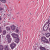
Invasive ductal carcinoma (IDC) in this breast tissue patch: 0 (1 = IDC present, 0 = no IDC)